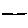
Label: line